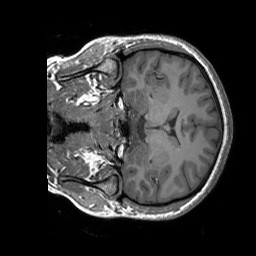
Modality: T1w
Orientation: coronal
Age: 24
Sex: female
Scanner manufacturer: siemens
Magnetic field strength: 3 T
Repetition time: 1.9 s
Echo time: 0.00243 s